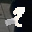
Label: 2